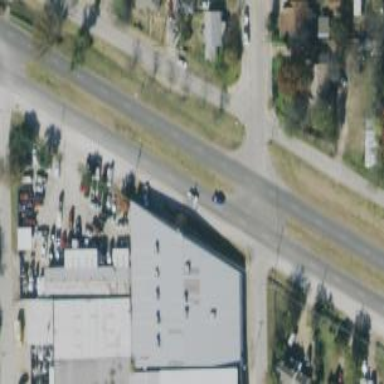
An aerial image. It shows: Commercial building.